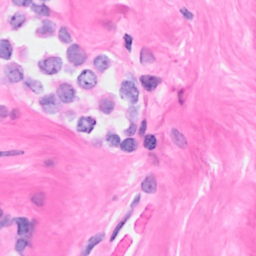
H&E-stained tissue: Breast